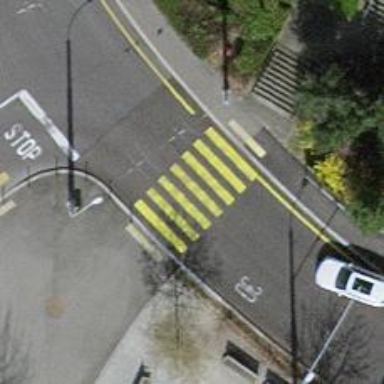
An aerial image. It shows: Marked zebra crossing on the road.